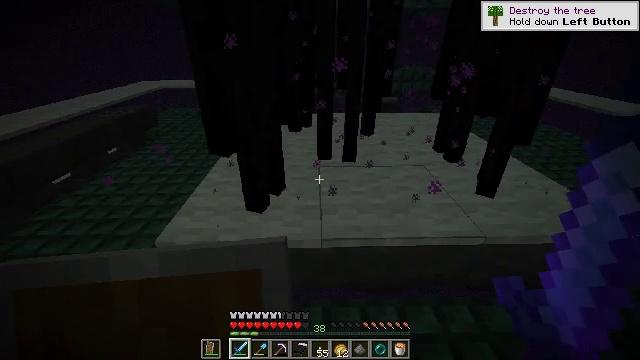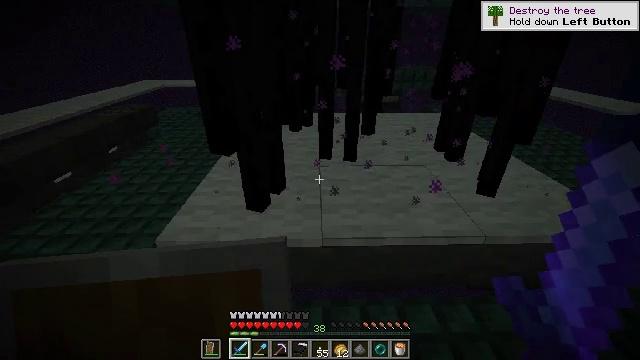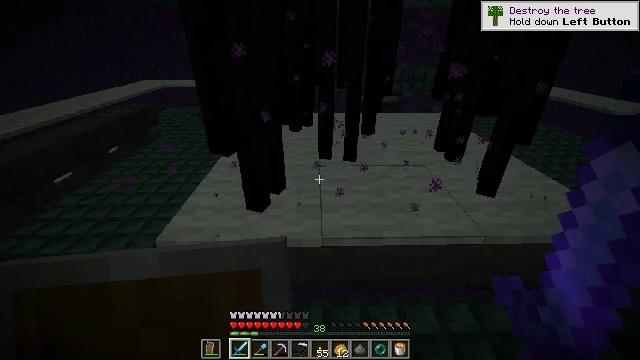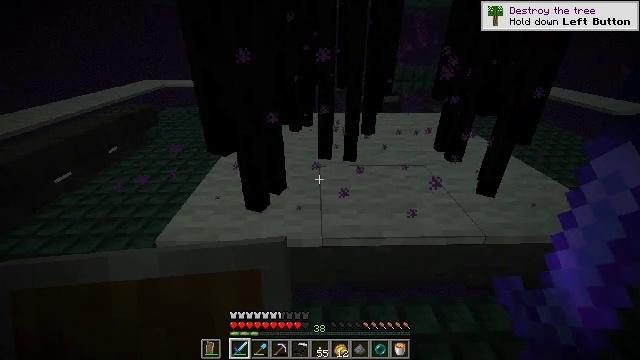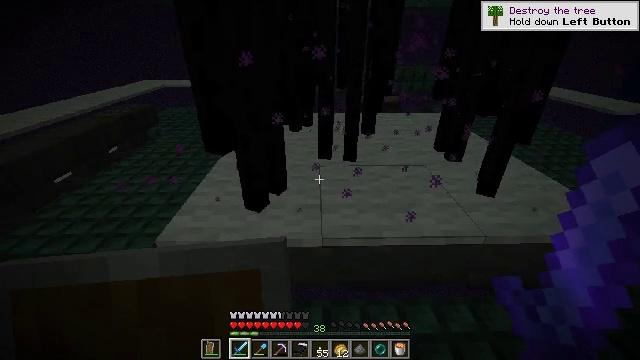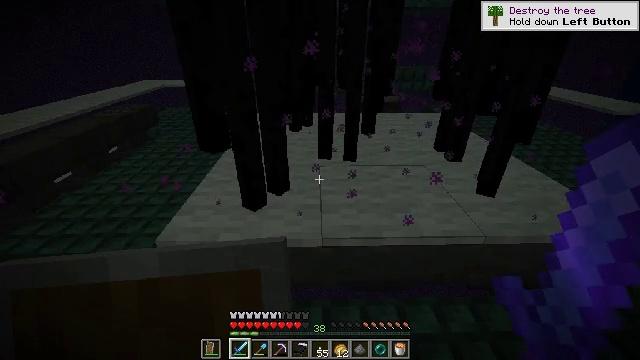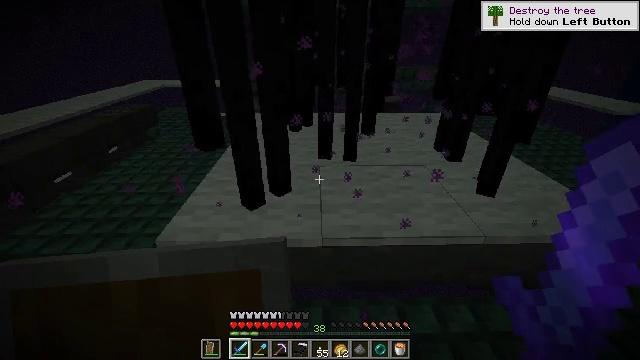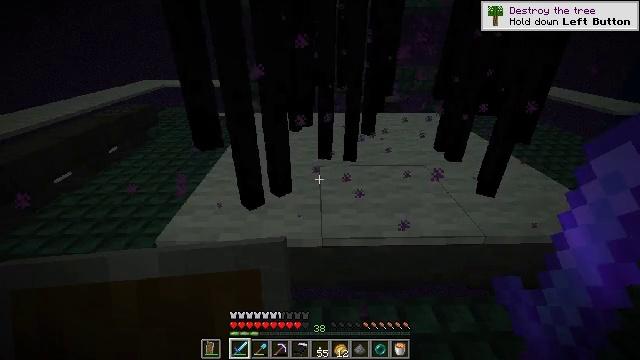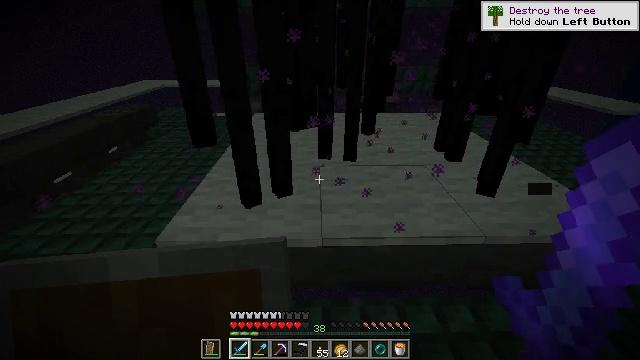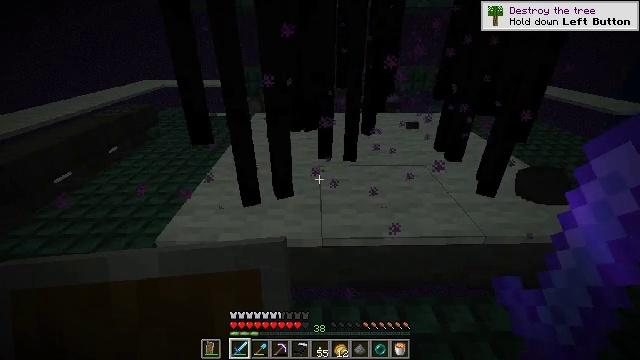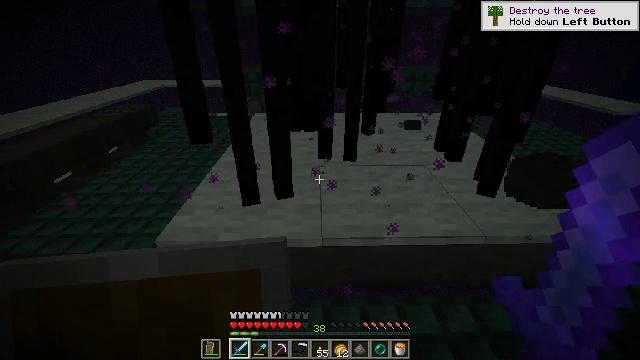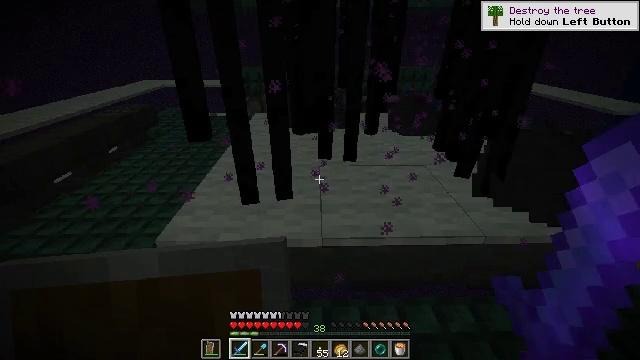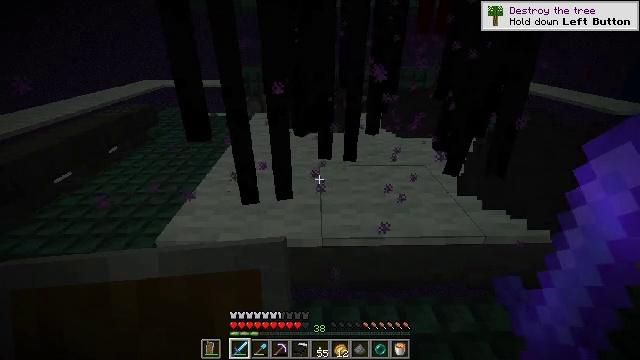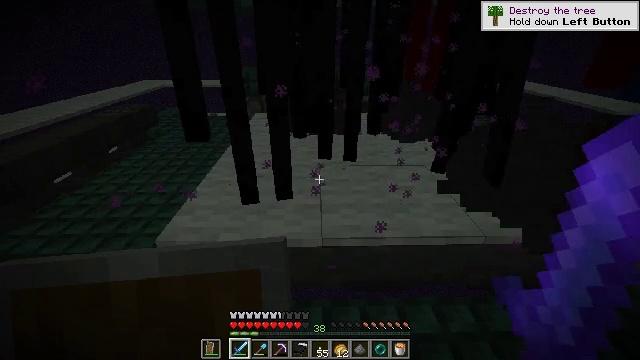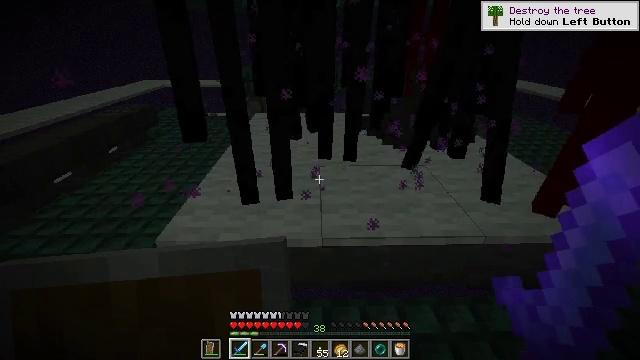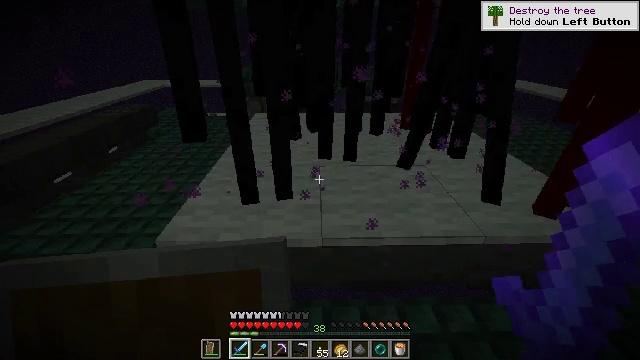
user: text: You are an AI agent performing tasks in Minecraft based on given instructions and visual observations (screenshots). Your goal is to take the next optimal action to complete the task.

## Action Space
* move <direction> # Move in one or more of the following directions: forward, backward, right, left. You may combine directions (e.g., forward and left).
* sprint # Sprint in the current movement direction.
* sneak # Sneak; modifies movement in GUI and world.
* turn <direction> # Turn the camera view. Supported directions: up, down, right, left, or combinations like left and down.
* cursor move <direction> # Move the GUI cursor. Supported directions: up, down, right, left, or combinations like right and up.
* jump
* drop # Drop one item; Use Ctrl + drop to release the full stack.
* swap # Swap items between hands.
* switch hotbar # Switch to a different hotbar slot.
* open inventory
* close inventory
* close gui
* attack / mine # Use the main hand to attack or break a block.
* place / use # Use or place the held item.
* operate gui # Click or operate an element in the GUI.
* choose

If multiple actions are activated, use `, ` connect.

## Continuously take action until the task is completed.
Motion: motion action
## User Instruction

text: Kill an enderman.
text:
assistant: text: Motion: no_op
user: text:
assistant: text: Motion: no_op
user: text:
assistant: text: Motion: no_op
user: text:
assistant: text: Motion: no_op
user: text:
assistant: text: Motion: no_op
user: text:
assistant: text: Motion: no_op
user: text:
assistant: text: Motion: no_op
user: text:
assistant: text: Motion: no_op
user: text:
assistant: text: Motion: no_op
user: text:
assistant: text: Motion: no_op
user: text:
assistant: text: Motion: no_op
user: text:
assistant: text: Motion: no_op
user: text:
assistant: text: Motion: no_op
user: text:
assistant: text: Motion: no_op
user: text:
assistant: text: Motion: no_op
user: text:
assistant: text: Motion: no_op
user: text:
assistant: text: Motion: no_op
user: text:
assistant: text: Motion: no_op
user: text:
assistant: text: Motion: move right
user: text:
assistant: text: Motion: move right
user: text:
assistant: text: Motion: move right
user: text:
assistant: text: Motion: move right
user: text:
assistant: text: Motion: move right
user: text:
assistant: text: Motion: move right
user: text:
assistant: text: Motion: move right
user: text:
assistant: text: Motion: move right
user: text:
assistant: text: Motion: move right
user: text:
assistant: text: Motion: move right
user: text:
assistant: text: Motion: move right
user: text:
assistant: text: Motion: move right